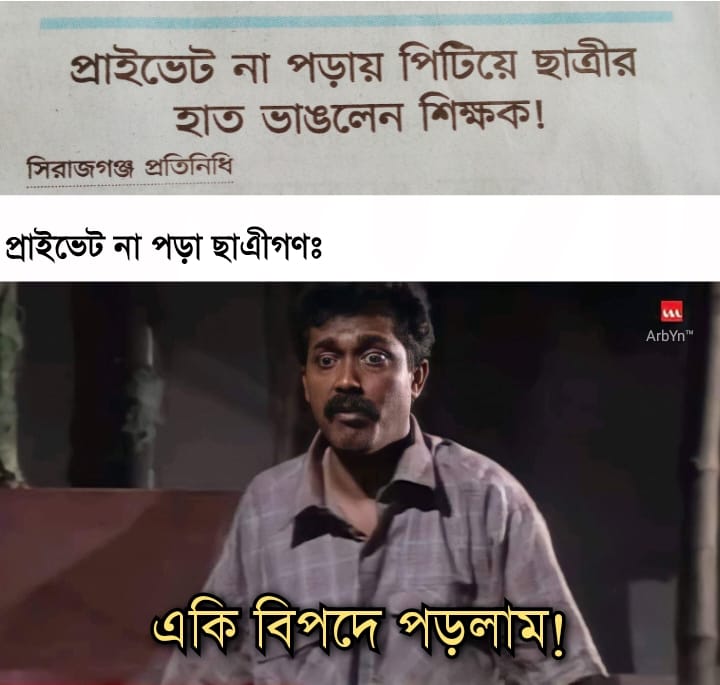
Text: প্রাইভেট না পড়ায় পিটিয়ে ছাত্রীর হাত ভাঙলেন শিক্ষক! প্রাইভেট না পড়া ছাত্রীগণঃ একি বিপদে পড়লাম!
Label: Non Hate